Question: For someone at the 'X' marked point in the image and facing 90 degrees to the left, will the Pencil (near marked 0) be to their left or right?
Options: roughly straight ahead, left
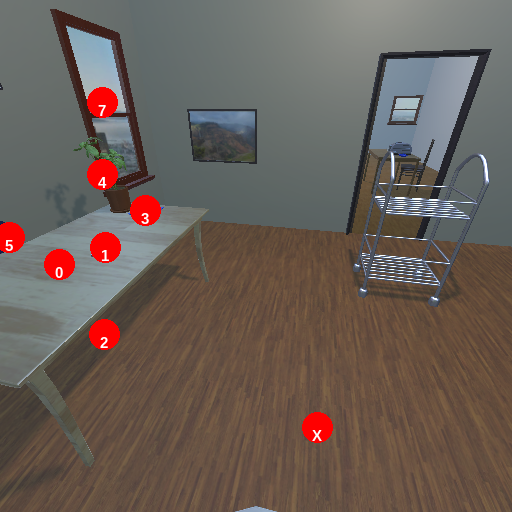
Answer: roughly straight ahead